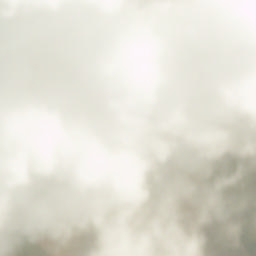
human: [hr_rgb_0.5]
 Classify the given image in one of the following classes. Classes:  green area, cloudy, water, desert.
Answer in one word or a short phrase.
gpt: cloudy